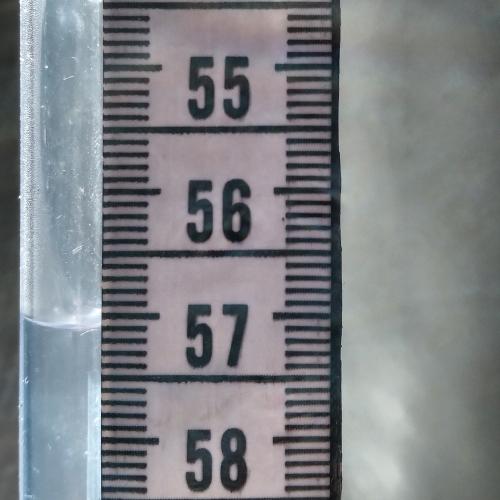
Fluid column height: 57.1 cm